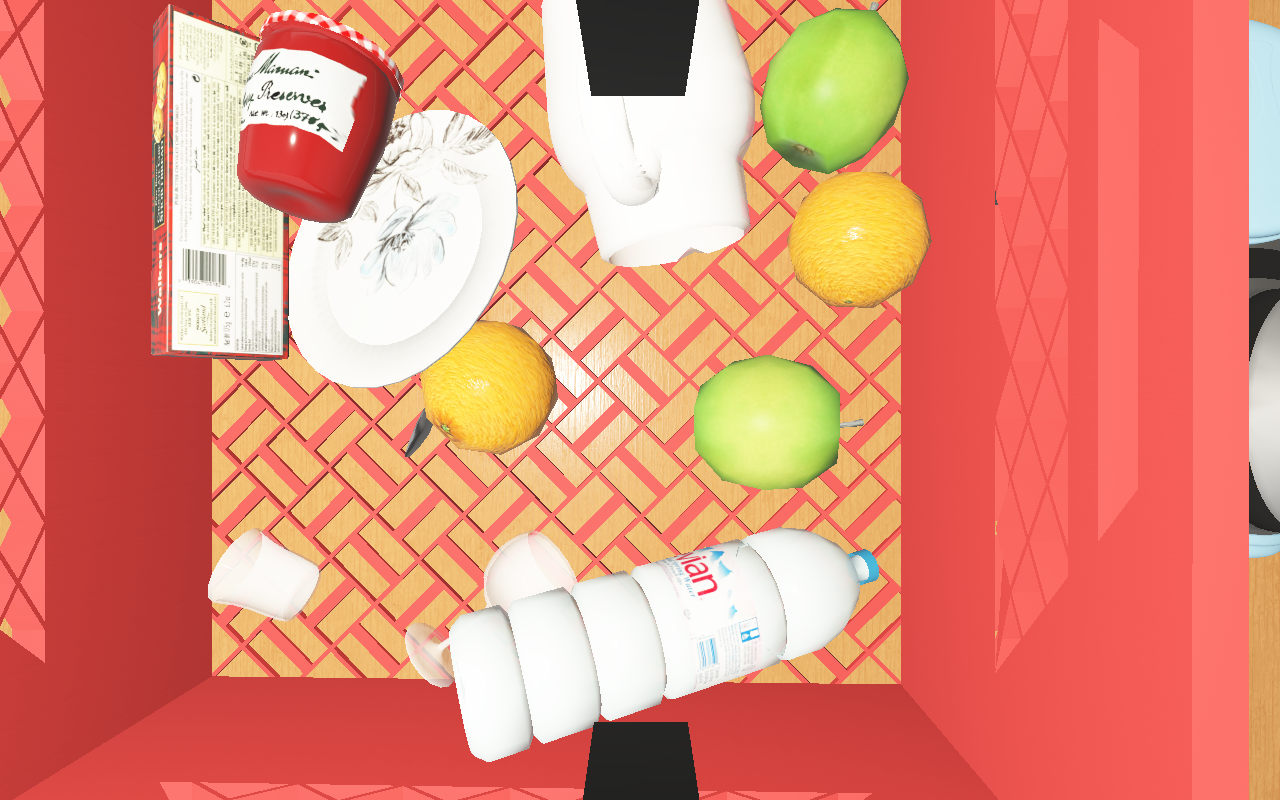
Objects in the scene:
apple
plate
cereal box